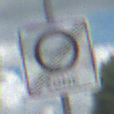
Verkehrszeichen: EndeUmweltzone
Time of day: Midday
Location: Outdoor (Nature)
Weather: PartlyCloudy
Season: NotSpecified
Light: Natural